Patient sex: M
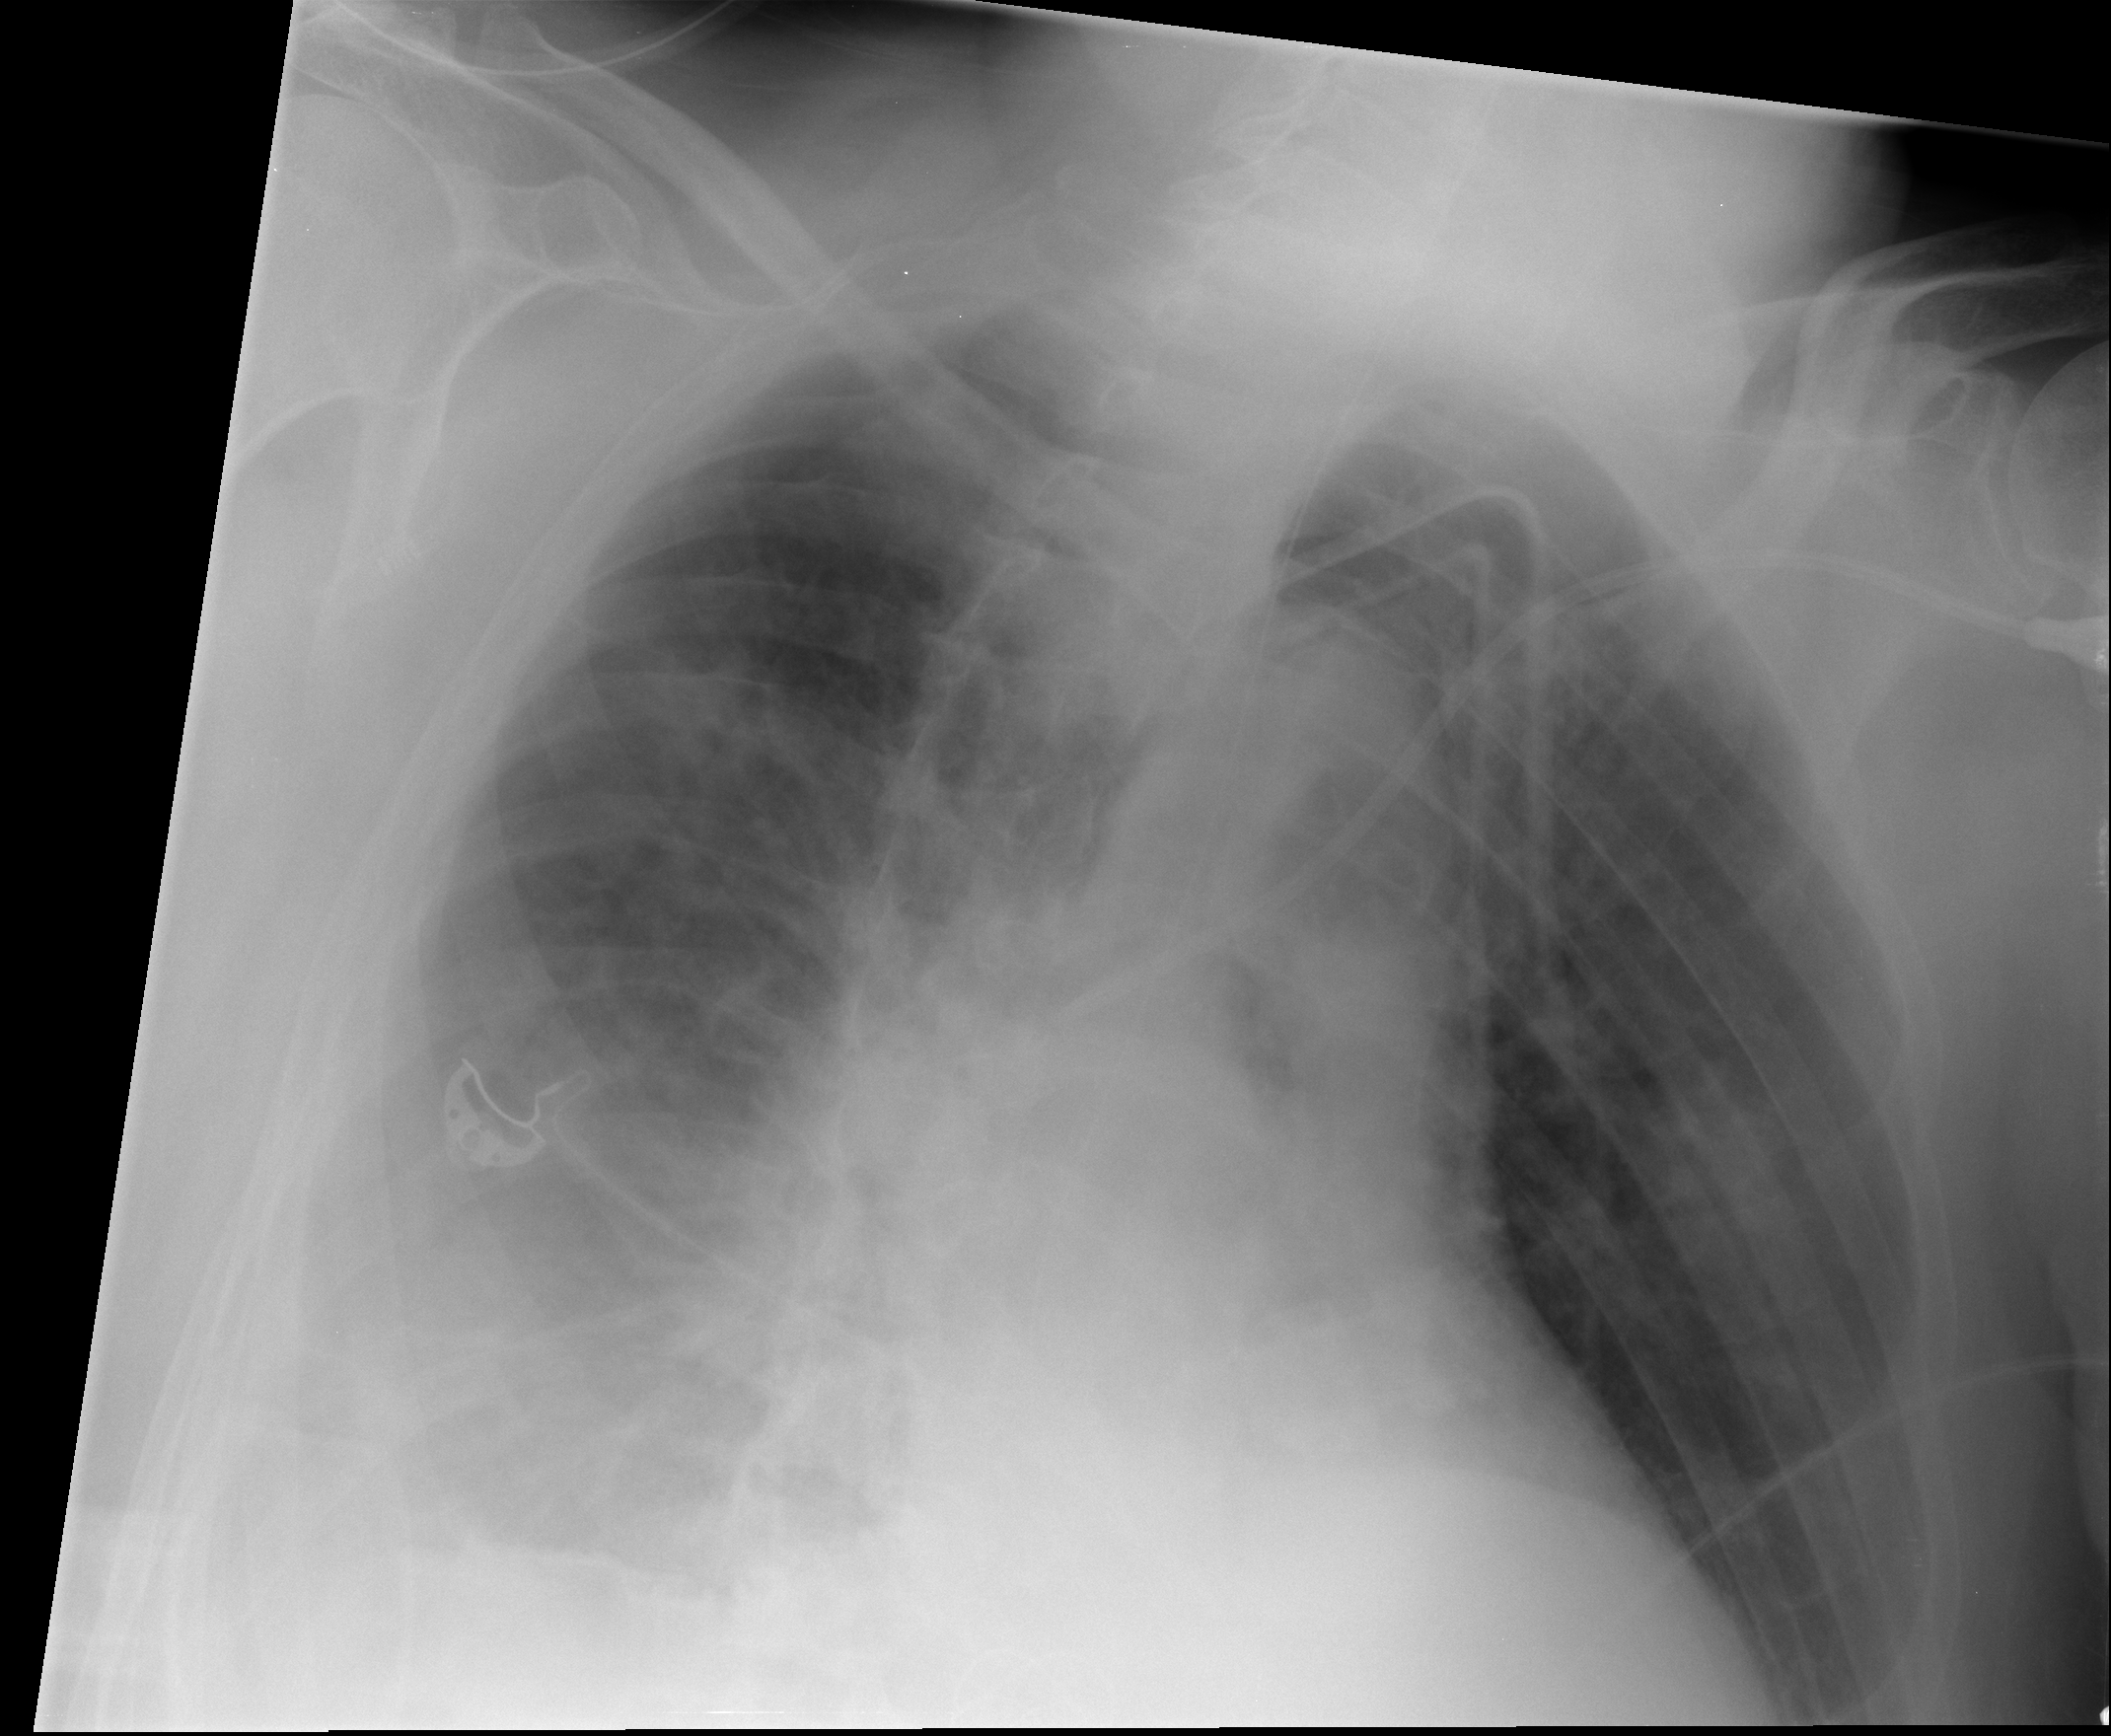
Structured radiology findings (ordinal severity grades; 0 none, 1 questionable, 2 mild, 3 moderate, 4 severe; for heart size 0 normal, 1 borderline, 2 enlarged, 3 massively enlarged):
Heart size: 0
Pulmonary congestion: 0
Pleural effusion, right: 2
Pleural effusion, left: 0
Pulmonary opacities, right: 0
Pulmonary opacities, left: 0
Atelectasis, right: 3
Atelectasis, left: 0